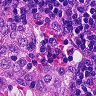
Metastatic tissue present: no